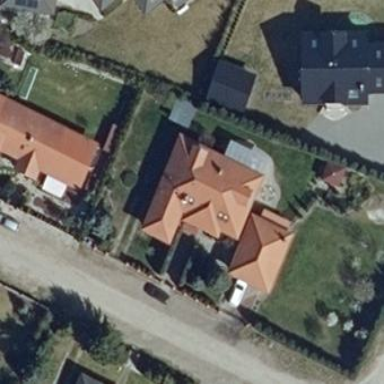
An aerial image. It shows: Residential building.